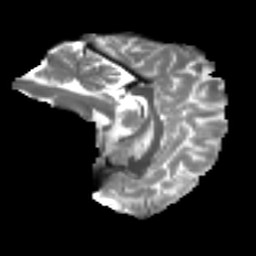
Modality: T2w
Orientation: sagittal
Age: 21
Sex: male
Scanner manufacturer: ge
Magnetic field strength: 3 T
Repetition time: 7.8 s
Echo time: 0.0606 s